Field crop: tomato
Growth stage: 2
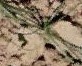
Species: cyperus